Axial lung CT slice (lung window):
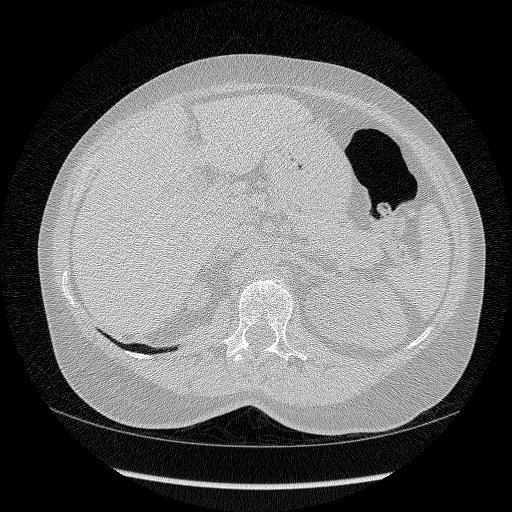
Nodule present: no